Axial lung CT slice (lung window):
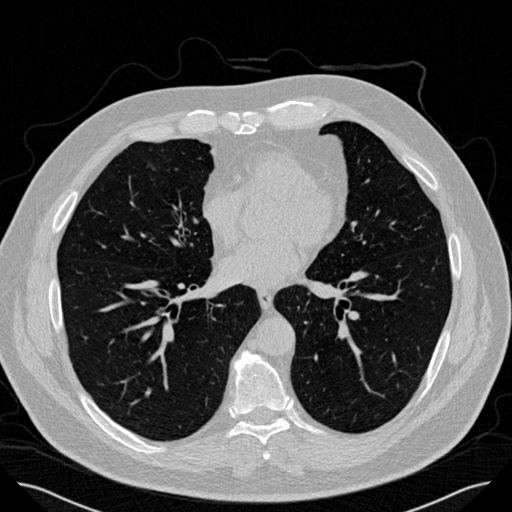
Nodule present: no